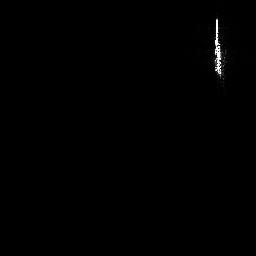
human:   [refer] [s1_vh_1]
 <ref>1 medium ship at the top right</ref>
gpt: <box>[[82, 5, 87, 31, 0]]</box>